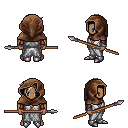
a pixel art fantasy rpg character, male body template, human, dark skin, white robe, teal pants, white blonde pixie cut hairstyle, cloth hood, cloth bracers, metal boots, spear, four views (front, back, left, right), 2x2 character sprite sheet, small pixel art, hard edges, no anti-aliasing